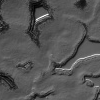
Atmospheric dust classification: not_dusty